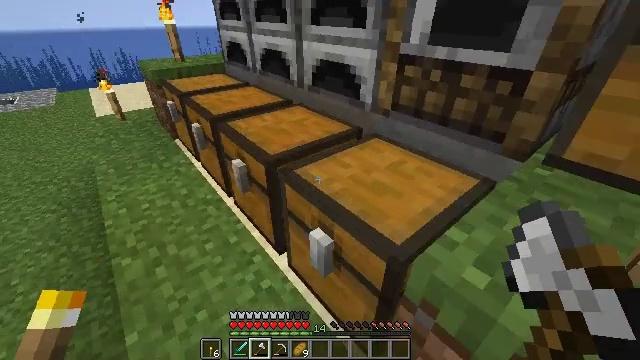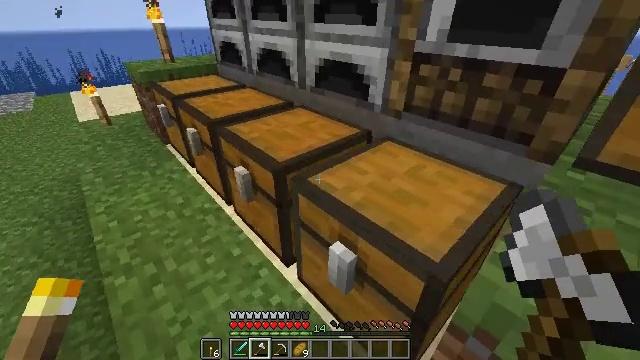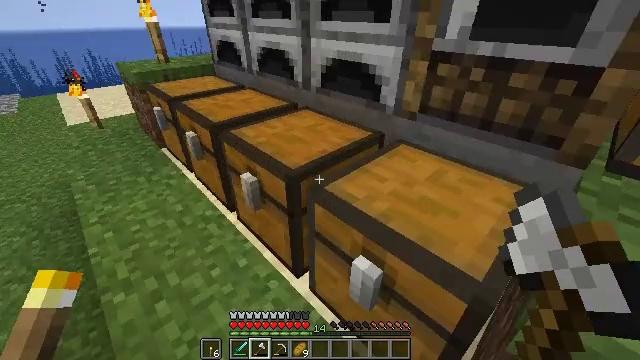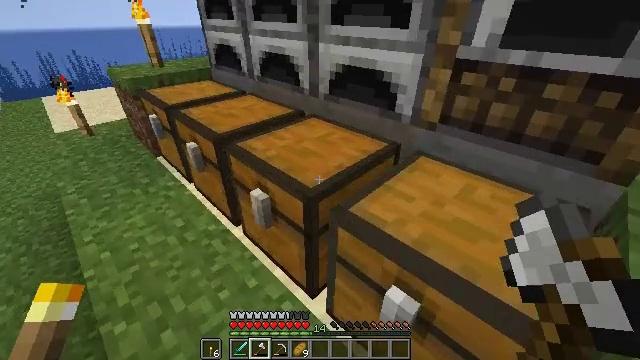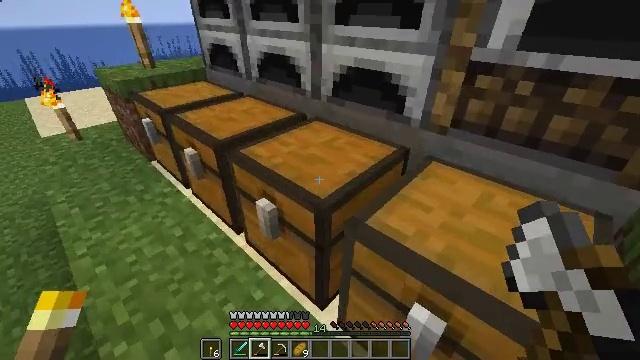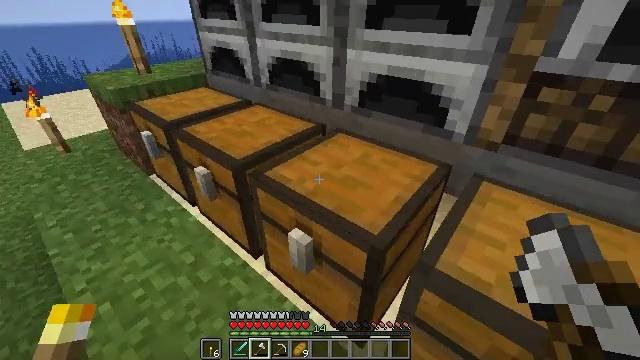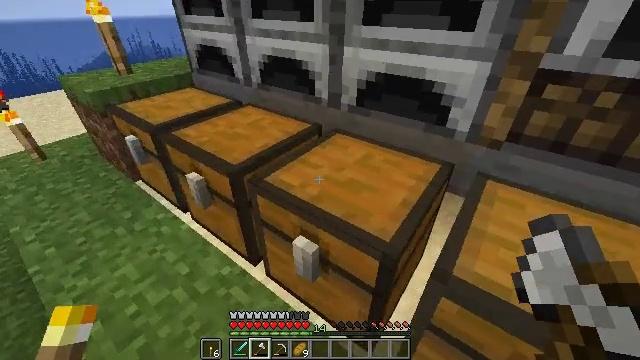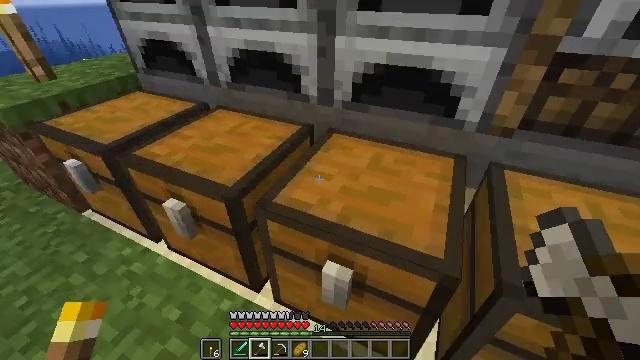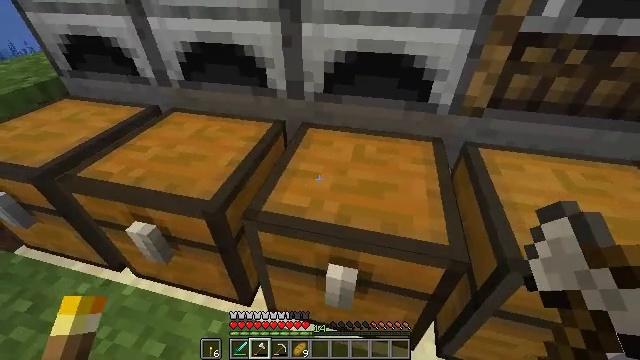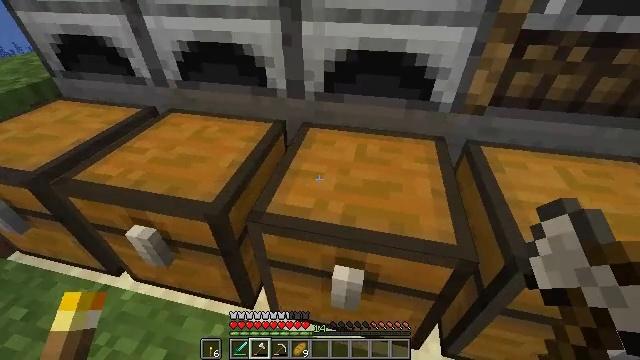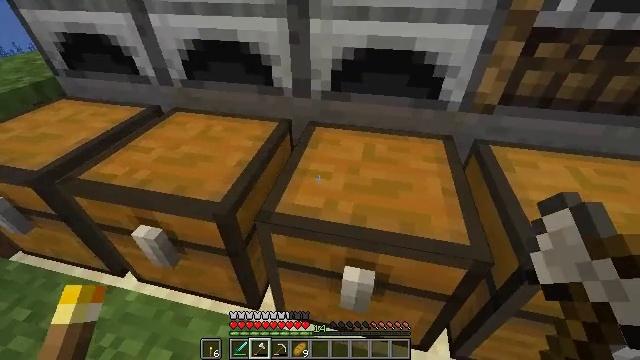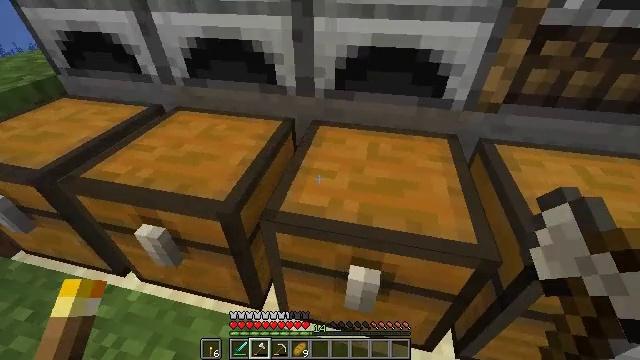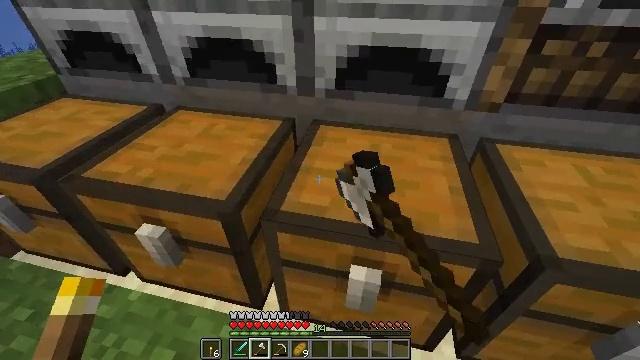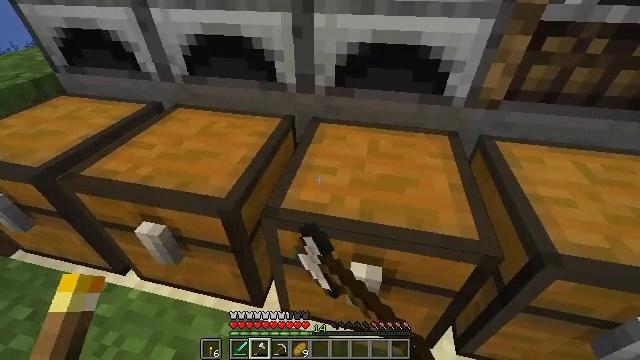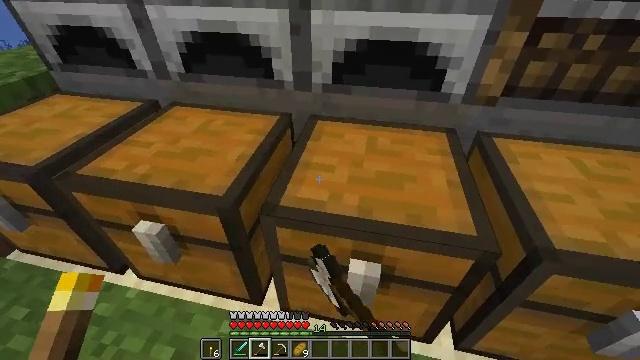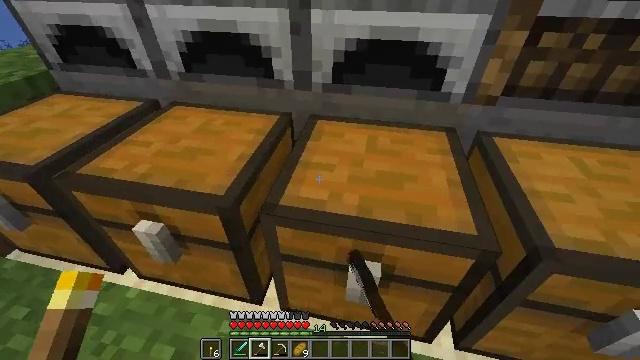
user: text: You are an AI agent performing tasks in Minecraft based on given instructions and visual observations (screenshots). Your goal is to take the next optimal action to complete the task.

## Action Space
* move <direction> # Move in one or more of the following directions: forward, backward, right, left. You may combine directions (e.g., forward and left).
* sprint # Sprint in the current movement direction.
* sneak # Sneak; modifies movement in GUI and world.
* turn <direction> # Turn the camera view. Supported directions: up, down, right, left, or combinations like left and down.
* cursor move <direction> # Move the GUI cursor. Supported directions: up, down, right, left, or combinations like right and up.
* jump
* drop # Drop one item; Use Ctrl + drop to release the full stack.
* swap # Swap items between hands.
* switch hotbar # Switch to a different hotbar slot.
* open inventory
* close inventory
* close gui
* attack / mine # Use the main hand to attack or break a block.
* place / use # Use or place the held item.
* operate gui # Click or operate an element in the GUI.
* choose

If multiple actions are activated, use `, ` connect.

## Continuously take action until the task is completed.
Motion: motion action
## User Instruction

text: Collect the grass block using a shovel.
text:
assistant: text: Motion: move forward and move left, turn right
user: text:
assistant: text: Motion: move forward and move left, turn right
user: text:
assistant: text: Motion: move forward and move left, turn right
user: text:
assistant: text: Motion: move forward and move left, turn right
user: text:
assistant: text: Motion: move forward and move left, turn right
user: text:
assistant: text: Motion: move forward and move left, turn right
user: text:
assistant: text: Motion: move forward and move left, turn right and down
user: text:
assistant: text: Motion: turn right and down
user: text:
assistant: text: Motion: turn right
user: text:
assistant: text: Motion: no_op
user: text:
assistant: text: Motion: use / place
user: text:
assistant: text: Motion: use / place
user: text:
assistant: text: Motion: use / place
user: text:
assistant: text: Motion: no_op
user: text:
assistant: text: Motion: no_op
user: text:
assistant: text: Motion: open gui
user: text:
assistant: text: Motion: no_op
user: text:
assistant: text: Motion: no_op
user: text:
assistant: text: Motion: no_op
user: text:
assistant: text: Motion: no_op
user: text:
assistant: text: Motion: no_op
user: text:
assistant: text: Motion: no_op
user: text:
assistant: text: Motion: no_op
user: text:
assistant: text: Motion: no_op
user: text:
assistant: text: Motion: cursor move left and up
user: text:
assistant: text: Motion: sneak, cursor move left and up
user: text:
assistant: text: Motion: sneak, cursor move left and up
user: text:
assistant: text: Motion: sneak, cursor move up
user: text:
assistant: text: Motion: sneak
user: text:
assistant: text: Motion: sneak